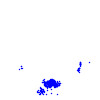
Particle: electron